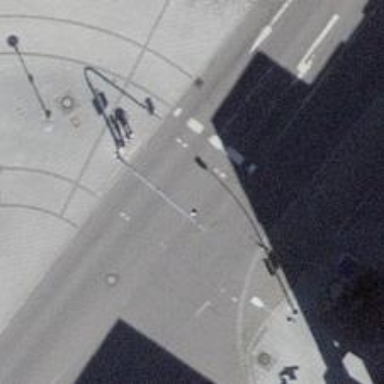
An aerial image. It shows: Crossing with traffic signals.